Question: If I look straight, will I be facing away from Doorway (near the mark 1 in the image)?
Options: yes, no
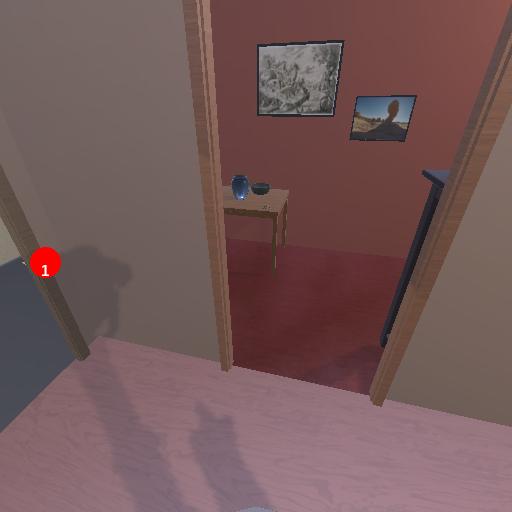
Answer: yes